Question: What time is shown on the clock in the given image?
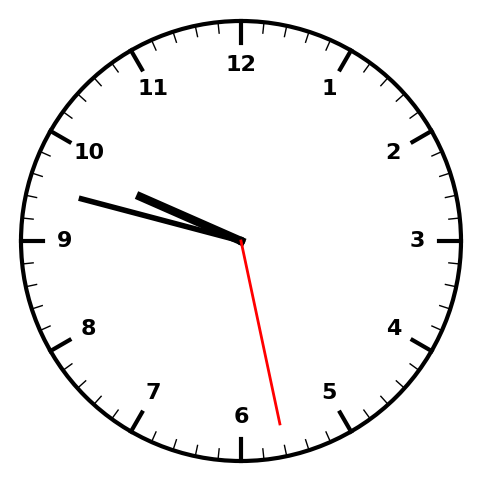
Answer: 09:47:28